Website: lowes
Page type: payment
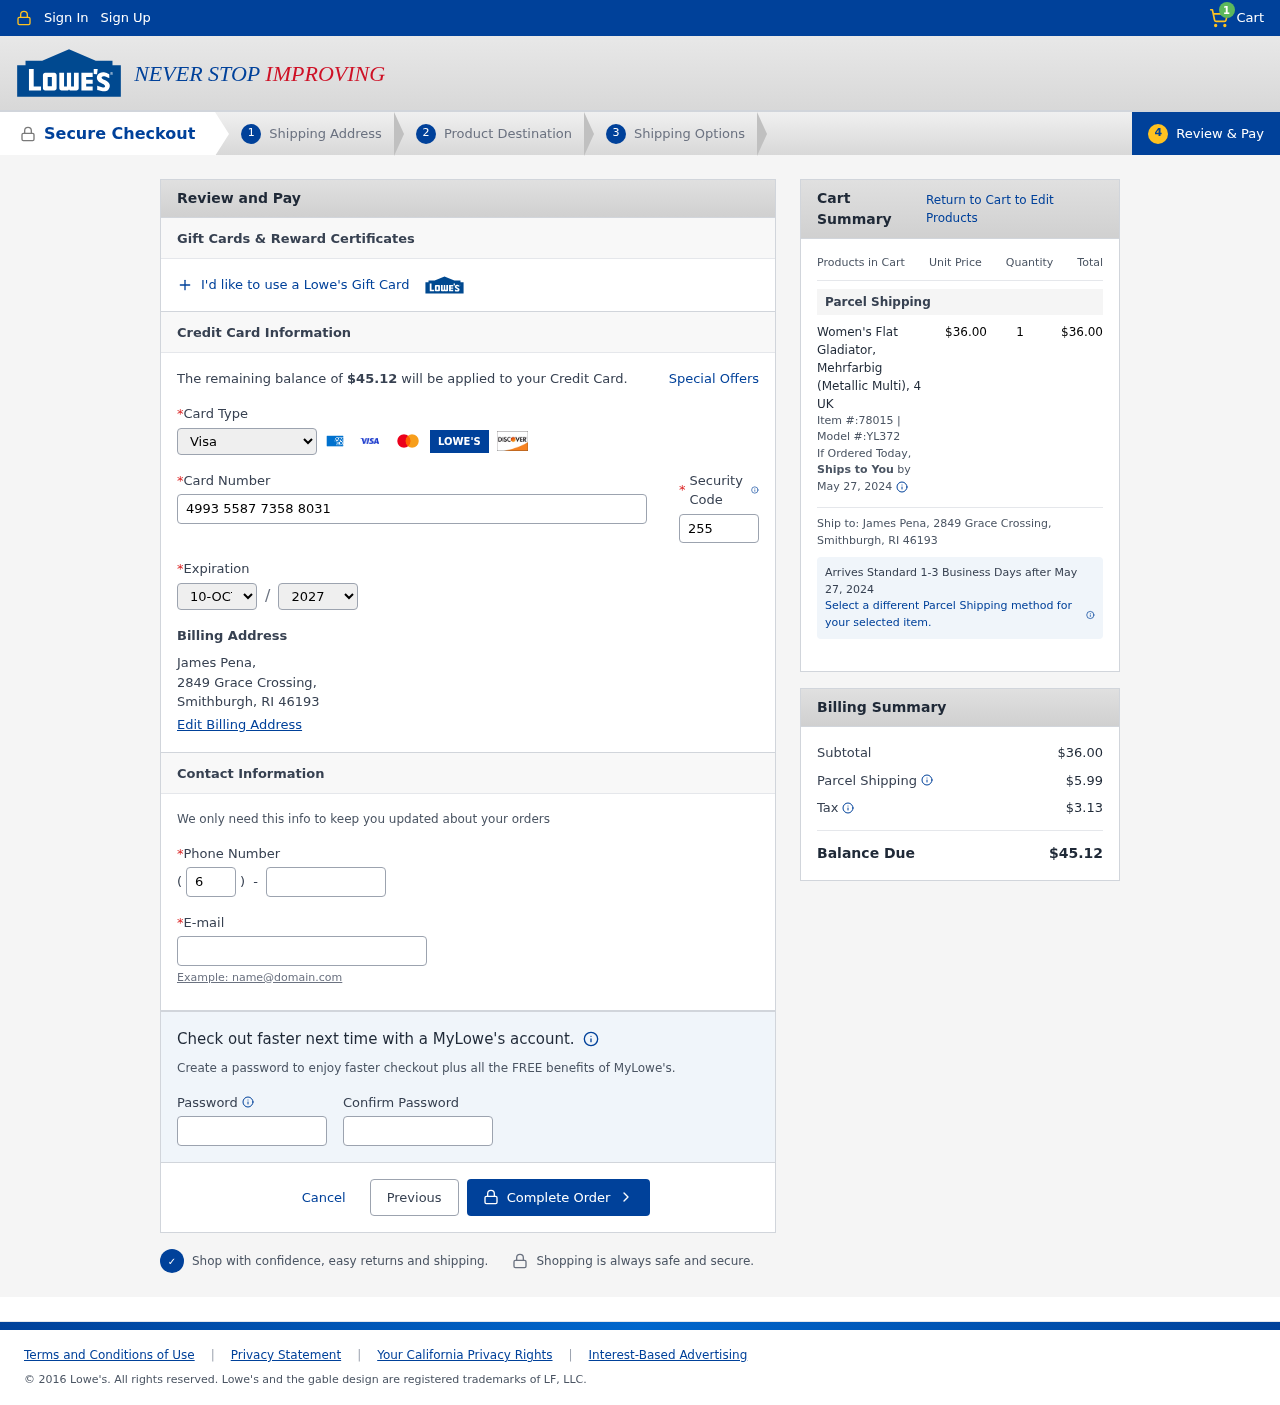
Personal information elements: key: PII_CARD_CVV
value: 255
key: PII_CARD_EXPIRY_MONTH
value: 10
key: PII_CARD_EXPIRY_YEAR
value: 27
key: PII_CARD_NUMBER
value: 4993 5587 7358 8031
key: PII_CARD_TYPE
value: Visa
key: PII_CITY_STATE_ZIP
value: Smithburgh, RI 46193
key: PII_EMAIL
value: jpena@gmail.com
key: PII_FULLNAME
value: James Pena,
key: PII_PHONE
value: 6686594384
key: PII_PHONE_AREA
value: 668
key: PII_STREET
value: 2849 Grace Crossing
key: PII_STREET
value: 2849 Grace Crossing,
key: PII_FULLNAME2
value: James Pena
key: PII_CITY
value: Smithburgh
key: PII_STATE_ABBR
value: RI
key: PII_POSTCODE
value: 46193
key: PII_POSTCODE_FULL
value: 46193
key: PII_CITY_STATE
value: Smithburgh, RI
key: PII_POSTCODE_NUMERIC
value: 46193
Product elements: key: PRODUCT1_NAME
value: Women's Flat Gladiator, Mehrfarbig (Metallic Multi), 4 UK
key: PRODUCT1_PRICE
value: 36
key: PRODUCT1_QUANTITY
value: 1
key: PRODUCT1_ITEM
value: Item #:78015
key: PRODUCT1_MODEL
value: Model #:YL372
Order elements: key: ORDER_NUM_ITEMS
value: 1
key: ORDER_TOTAL
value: $45.12
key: ORDER_SHIPPING_DATE
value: May 27, 2024
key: ORDER_SUBTOTAL
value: $36.00
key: ORDER_SHIPPING_DATE2
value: May 27, 2024
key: ORDER_SHIPPING_COST
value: $5.99
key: ORDER_TAX
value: $3.13